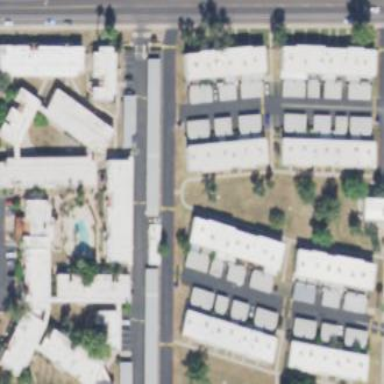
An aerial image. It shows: Residential area with apartments.